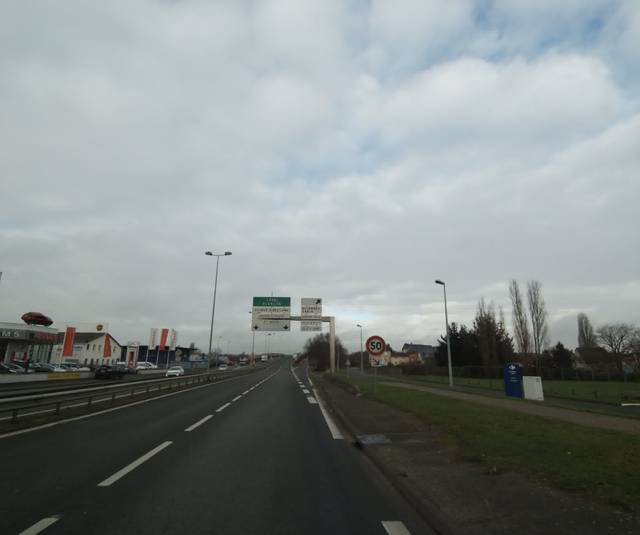
Region: France
Coordinates: 47.985, 0.1838